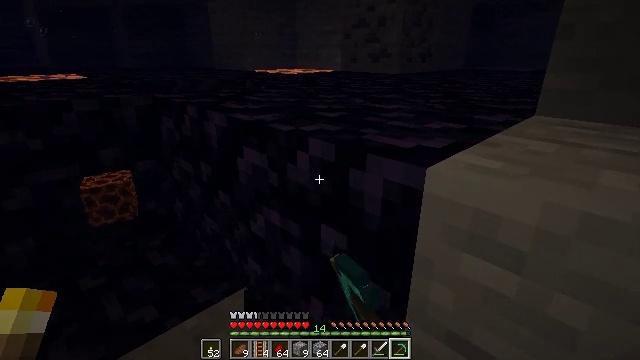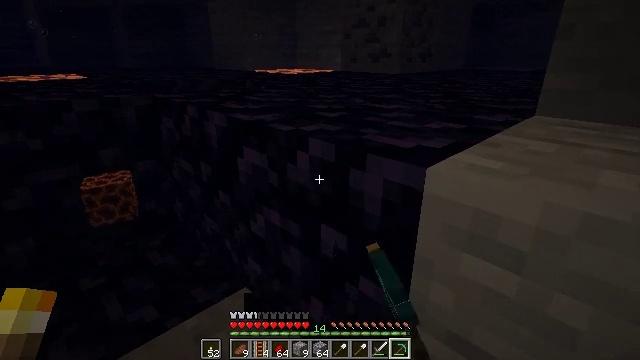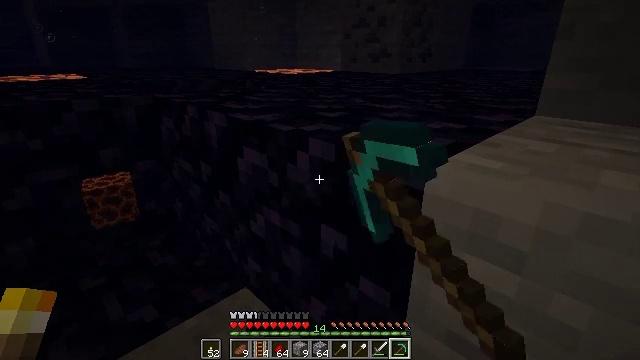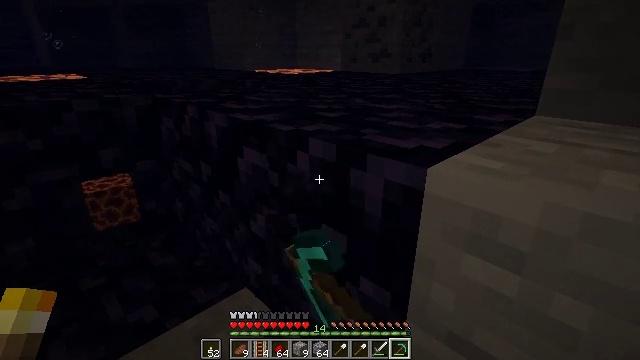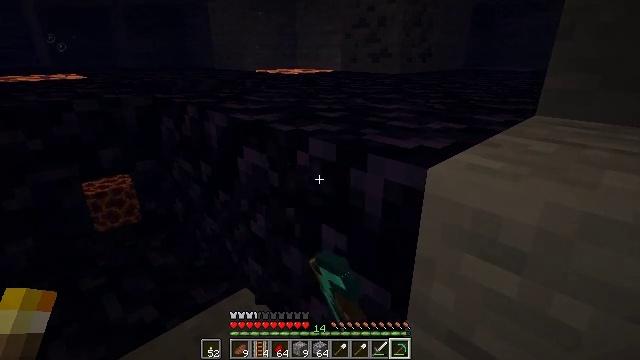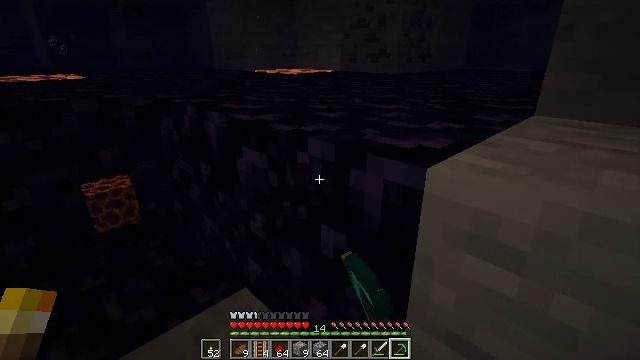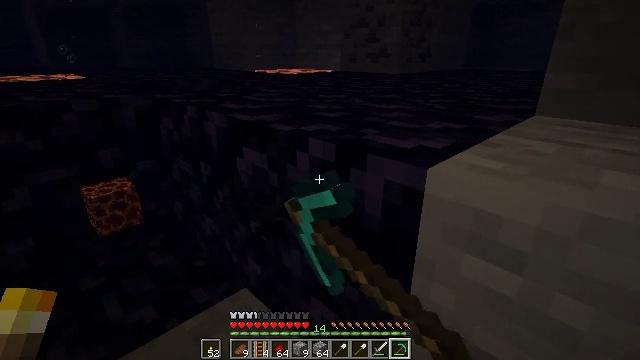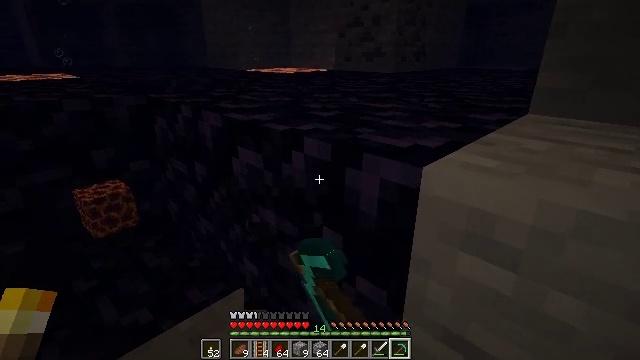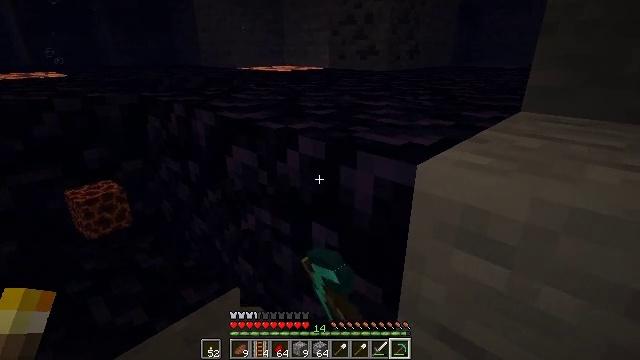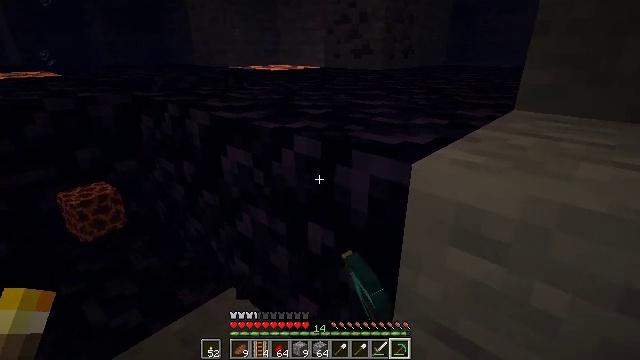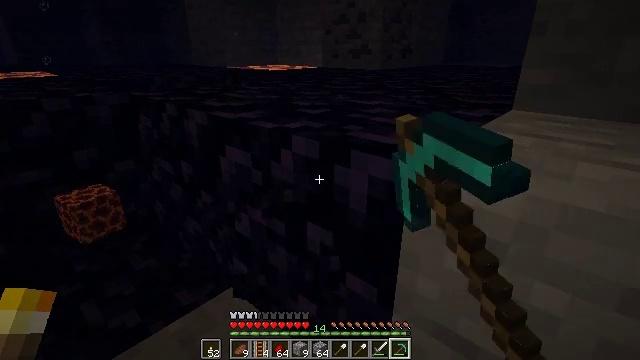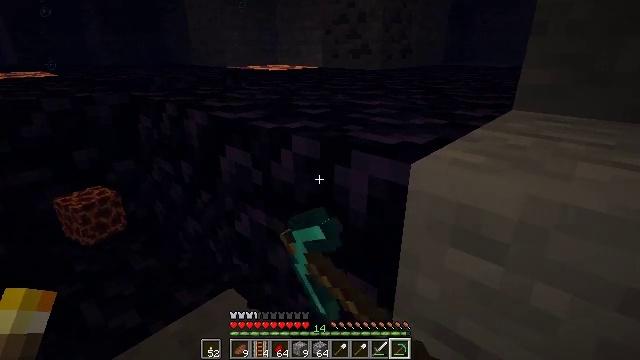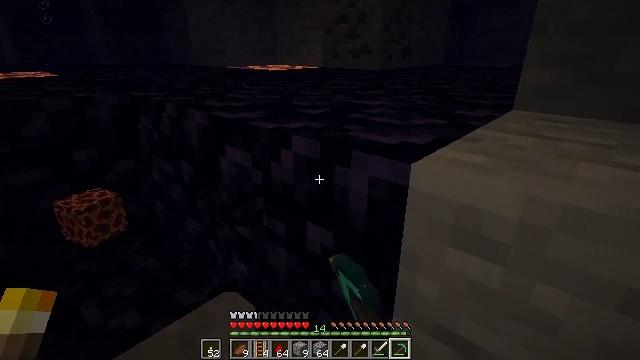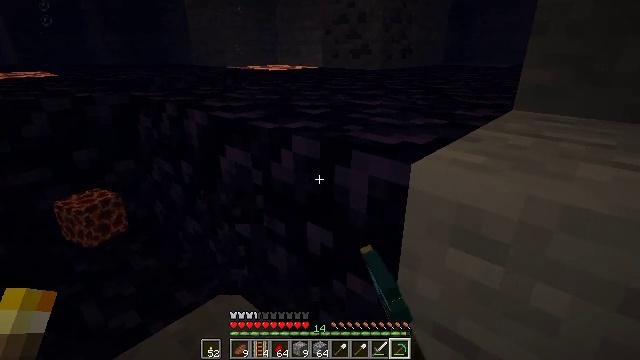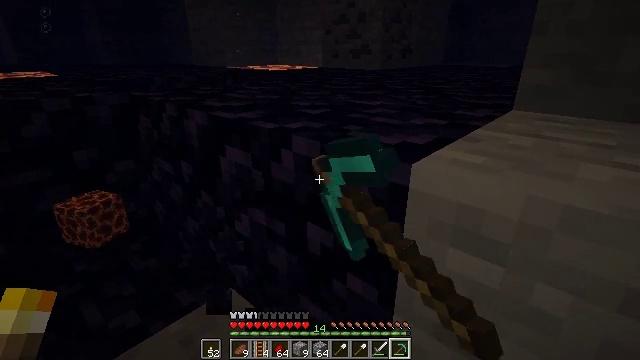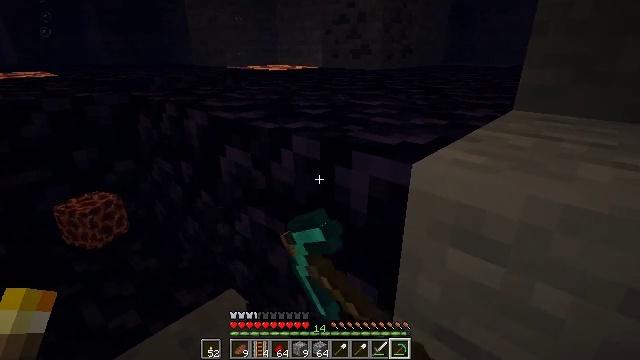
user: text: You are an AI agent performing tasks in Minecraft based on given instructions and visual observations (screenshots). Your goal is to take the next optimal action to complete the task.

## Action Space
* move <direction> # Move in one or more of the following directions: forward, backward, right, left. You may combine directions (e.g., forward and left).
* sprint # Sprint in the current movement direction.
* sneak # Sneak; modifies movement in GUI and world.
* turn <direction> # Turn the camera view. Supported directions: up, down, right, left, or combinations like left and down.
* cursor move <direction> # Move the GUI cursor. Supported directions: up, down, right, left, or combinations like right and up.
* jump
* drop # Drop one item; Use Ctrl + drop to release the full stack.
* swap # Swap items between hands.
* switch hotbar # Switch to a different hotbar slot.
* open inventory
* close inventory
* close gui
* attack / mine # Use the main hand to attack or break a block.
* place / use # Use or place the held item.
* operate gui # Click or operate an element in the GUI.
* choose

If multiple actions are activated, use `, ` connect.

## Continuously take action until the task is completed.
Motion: motion action
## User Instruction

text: Remove a spruce button from the inventory.
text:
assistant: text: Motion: move forward and move left, sneak, attack / mine
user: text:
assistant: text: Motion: move forward and move left, sneak, attack / mine
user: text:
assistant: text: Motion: move forward and move left, sneak, attack / mine
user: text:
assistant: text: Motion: move forward and move left, sneak, attack / mine
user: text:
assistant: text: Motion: move forward and move left, sneak, attack / mine
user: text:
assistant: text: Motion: move forward and move left, sneak, attack / mine
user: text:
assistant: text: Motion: move forward and move left, sneak, attack / mine
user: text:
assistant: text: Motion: move forward and move left, sneak, turn right, attack / mine
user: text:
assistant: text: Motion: move forward and move left, sneak, attack / mine
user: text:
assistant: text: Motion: move forward and move left, sneak, attack / mine
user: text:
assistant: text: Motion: move forward and move left, sneak, attack / mine
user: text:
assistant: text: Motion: move forward and move left, sneak, attack / mine
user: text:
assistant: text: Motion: move forward and move left, sneak, attack / mine
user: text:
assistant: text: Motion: move forward and move left, sneak, attack / mine
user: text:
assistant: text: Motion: move forward and move left, sneak, attack / mine
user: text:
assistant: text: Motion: move forward and move left, sneak, attack / mine
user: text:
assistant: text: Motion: move forward and move left, sneak, attack / mine
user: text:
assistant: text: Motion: move forward and move left, sneak, attack / mine
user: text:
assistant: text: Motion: move forward and move left, sneak, attack / mine
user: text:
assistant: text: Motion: move forward and move left, sneak, attack / mine
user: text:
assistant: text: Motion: move forward and move left, sneak, attack / mine
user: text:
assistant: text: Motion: move forward and move left, sneak, attack / mine
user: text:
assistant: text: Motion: move forward and move left, sneak, attack / mine
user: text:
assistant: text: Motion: move forward and move left, sneak, attack / mine
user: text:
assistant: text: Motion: move forward and move left, sneak, attack / mine
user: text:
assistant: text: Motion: move forward and move left, sneak, attack / mine
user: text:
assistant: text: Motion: move forward and move left, sneak, attack / mine
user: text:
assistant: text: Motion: move forward and move left, sneak, attack / mine
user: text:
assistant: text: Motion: move forward and move left, sneak, attack / mine
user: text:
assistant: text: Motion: move forward and move left, sneak, attack / mine